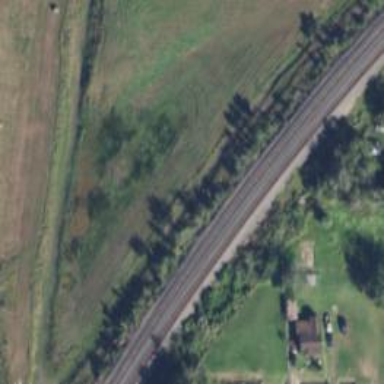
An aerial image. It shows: Railway siding for service.